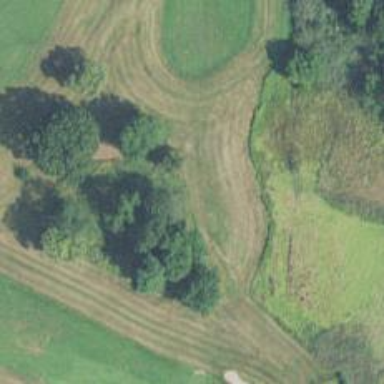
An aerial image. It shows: Pathway for golfing.